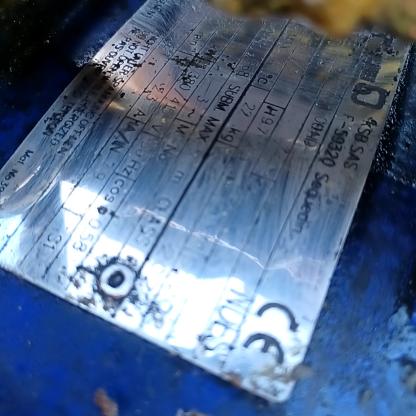
Klasa: tabliczka-znamionowa